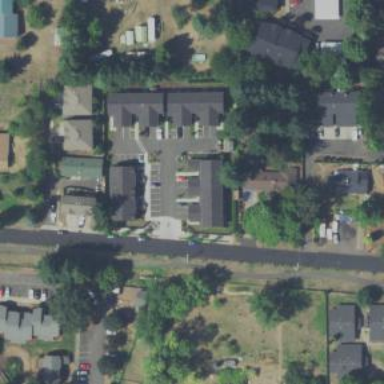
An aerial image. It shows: Residential road with sidewalk on the left side.